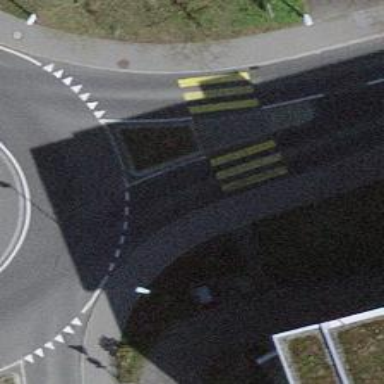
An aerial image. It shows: Uncontrolled zebra crossing with island. The crossing is marked with zebra stripes.